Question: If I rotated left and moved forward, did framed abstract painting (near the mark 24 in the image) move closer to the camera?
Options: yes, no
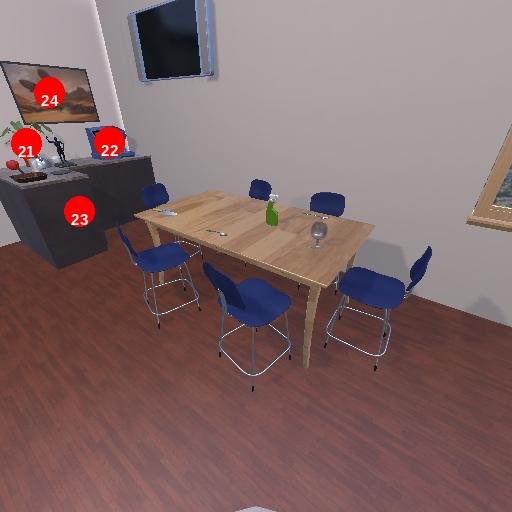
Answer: yes